Question: I'm using SQLite 3.39.3.
I came up with this query to check whether two tables have the same number of rows:
'''
SELECT COUNT(a.auth_id)=COUNT(b.auth_scopus_id) FROM auth_subject_areas_mapping AS a, auth_subject_areas_mapping_old AS b;
'''
But the query never finishes.
'EXPLAIN QUERY PLAN' gives me:

Questions:
1. What's wrong with my query?
2. What is the correct way in SQLite to check whether two tables have the same number of rows?
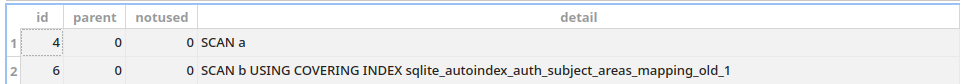
Answer: '''
WITH
acount AS (SELECT count(*) AS a FROM auth_subject_areas_mapping),
bcount AS (SELECT count(*) AS b FROM auth_subject_areas_mapping_old)
SELECT a = b FROM acount, bcount;
'''